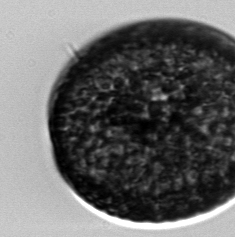
Label: Coscinodiscus